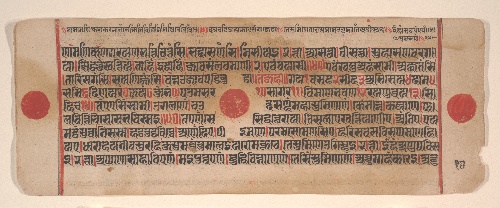
Artist: Bhadrabahu
Artist bio: Indian, died ca. 356 BCE
Date: 15th century
Object type: Folio
Classification: Paintings
Medium: Ink, opaque watercolor, and gold on paper
Culture: India (Gujarat)
Dimensions: (Average size .1–.71): 4 1/2 x 11 3/8 in. (11.4 x 28.9 cm)
Department: Asian Art
Credit line: Bequest of Cora Timken Burnett, 1956
Accession year: 1957
Repository: Metropolitan Museum of Art, New York, NY